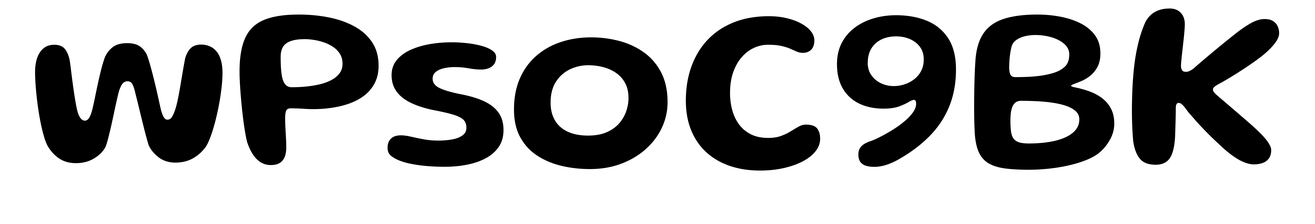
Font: Gluten_Medium